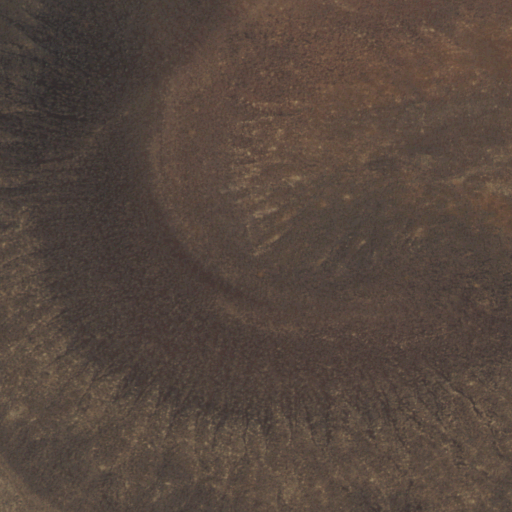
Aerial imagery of mountain in Nevada named South Kidney Butte containing shrub and barren land